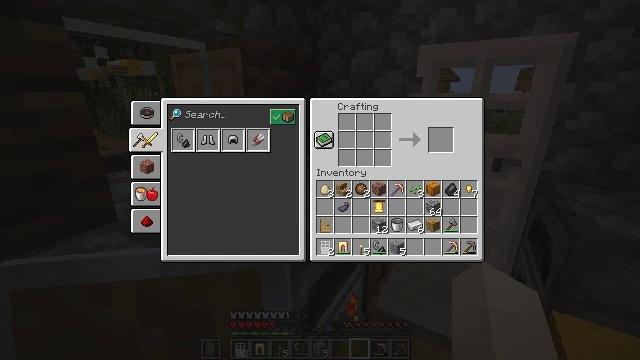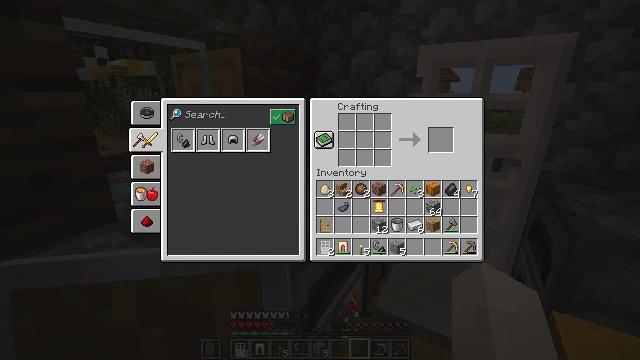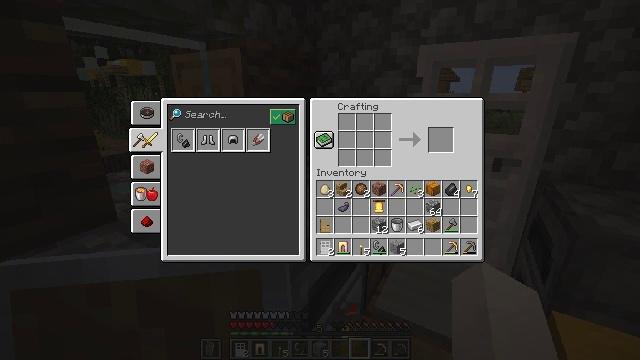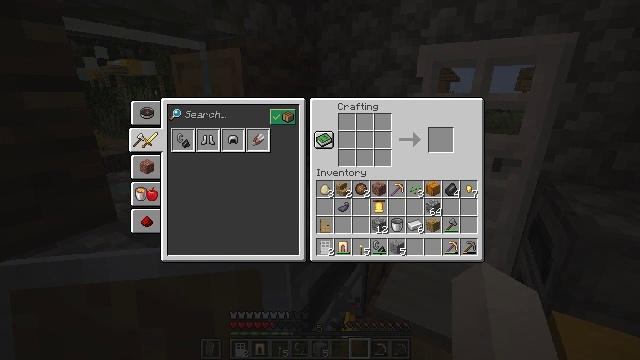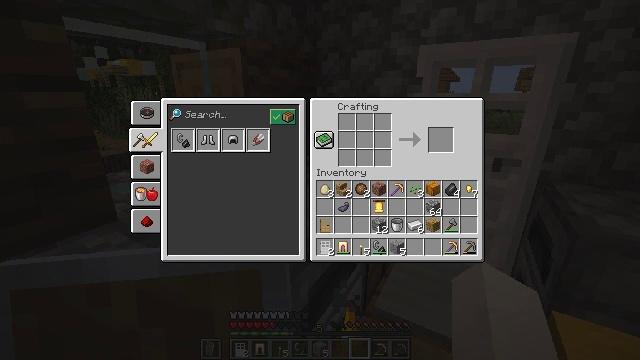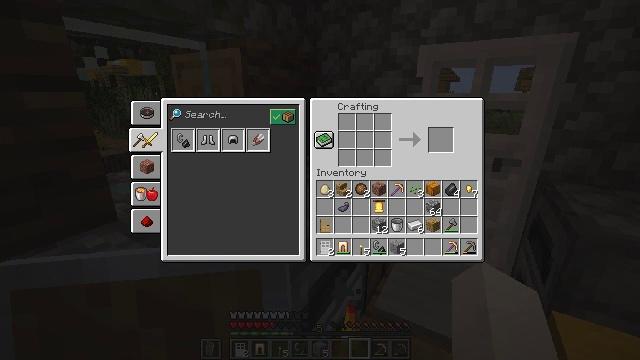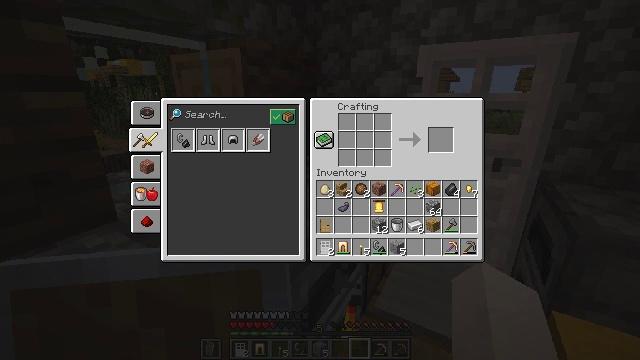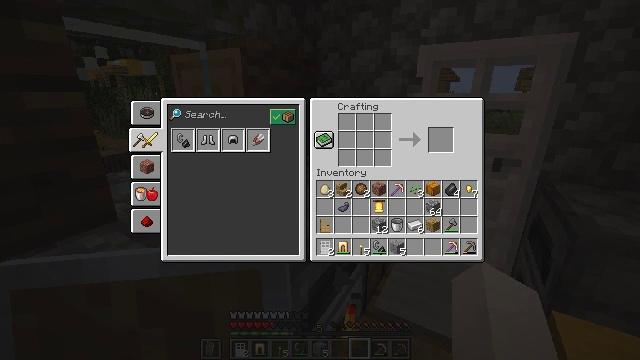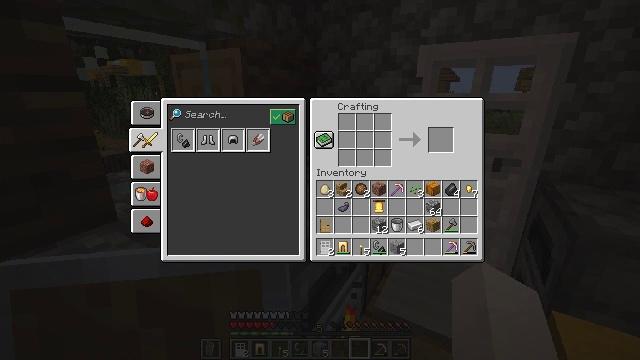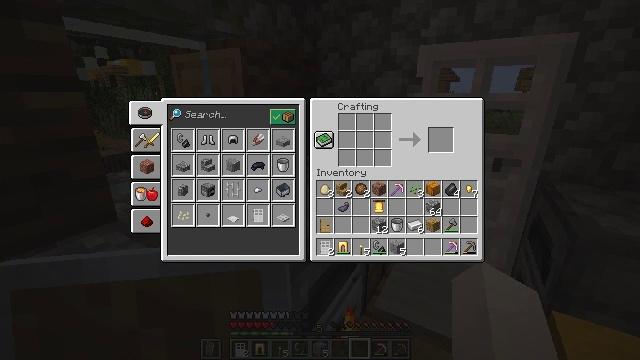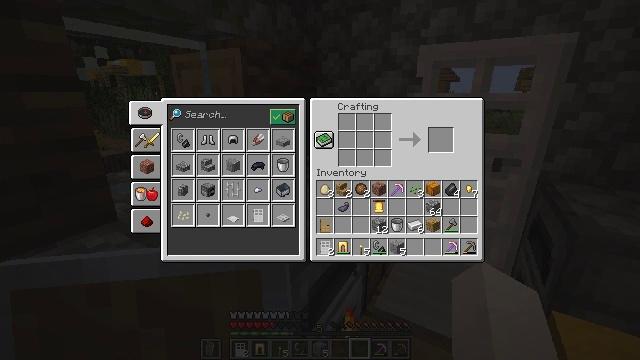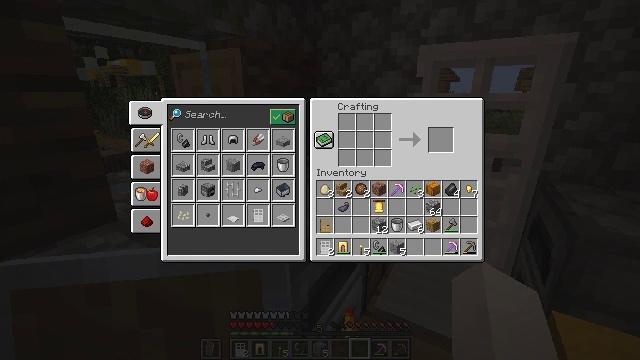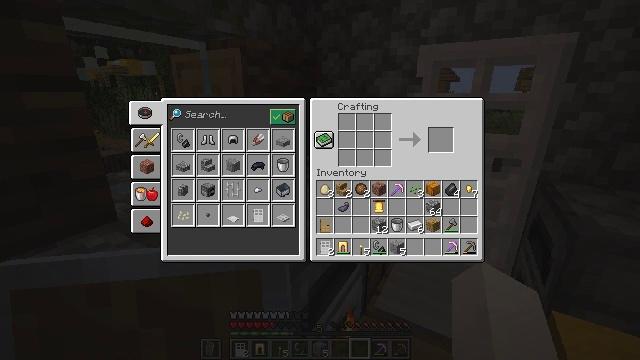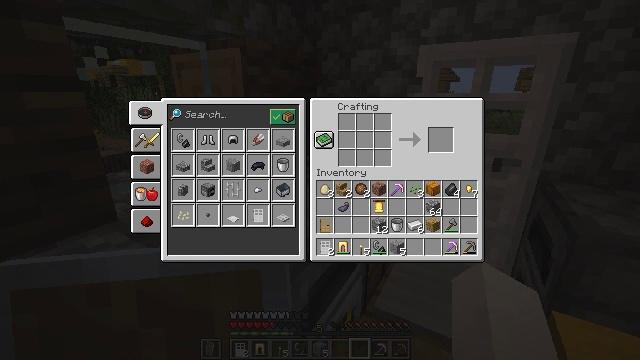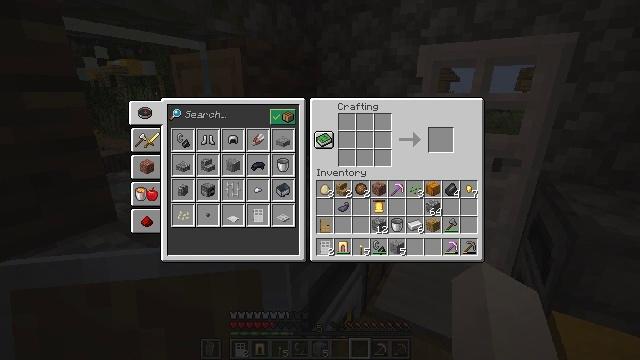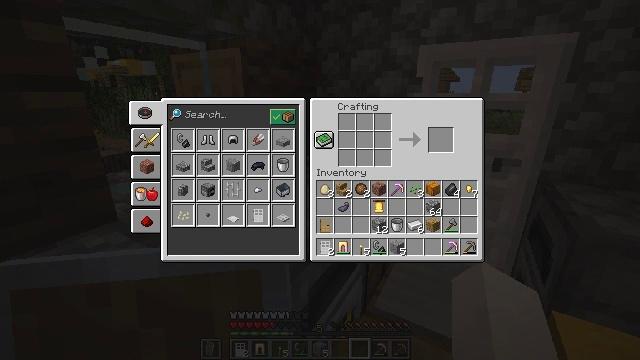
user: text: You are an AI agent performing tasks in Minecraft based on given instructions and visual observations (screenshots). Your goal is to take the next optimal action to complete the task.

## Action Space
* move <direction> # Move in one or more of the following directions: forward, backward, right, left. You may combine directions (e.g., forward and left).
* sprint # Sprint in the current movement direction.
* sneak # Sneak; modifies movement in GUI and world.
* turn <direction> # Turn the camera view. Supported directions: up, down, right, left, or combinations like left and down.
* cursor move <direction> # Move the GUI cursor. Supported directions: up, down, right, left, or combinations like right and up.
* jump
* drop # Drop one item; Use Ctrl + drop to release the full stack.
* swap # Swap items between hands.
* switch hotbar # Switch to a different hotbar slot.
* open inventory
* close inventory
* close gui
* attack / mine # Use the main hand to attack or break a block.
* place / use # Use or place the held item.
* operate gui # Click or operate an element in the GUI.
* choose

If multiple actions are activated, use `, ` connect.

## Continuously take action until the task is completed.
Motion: motion action
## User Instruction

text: Mine the oak log.
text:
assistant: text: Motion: turn right and up
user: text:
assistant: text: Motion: no_op
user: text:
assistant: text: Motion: no_op
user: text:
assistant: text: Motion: no_op
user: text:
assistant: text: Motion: no_op
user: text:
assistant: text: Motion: no_op
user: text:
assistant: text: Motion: no_op
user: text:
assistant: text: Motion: no_op
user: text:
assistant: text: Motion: attack / mine
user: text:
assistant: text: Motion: attack / mine
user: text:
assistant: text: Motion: attack / mine
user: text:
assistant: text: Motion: no_op
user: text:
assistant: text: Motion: no_op
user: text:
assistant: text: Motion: turn right
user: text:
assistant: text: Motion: turn right
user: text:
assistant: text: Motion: turn right
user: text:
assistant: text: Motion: no_op
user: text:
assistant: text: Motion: no_op
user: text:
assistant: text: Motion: no_op
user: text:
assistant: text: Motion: no_op
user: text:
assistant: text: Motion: no_op
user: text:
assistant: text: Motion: no_op
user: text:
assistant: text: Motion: no_op
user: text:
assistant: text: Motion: turn down
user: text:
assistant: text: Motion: turn left
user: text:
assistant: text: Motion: no_op
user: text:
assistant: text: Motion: no_op
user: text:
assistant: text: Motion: no_op
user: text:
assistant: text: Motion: no_op
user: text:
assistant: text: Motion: attack / mine